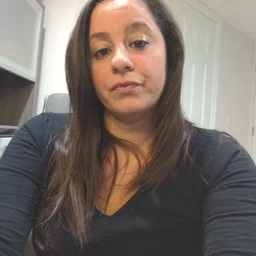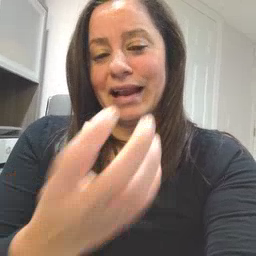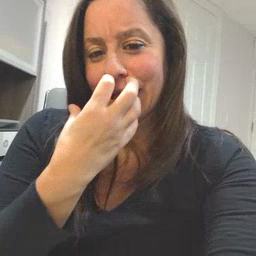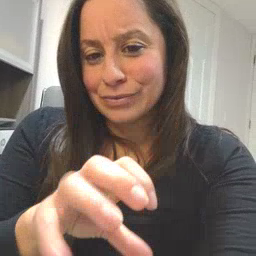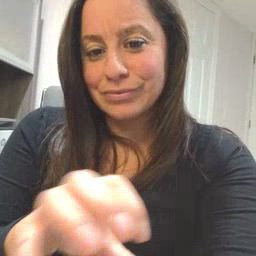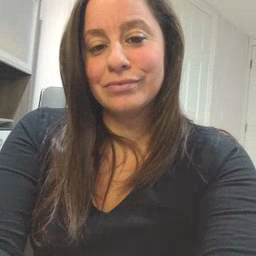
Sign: hot